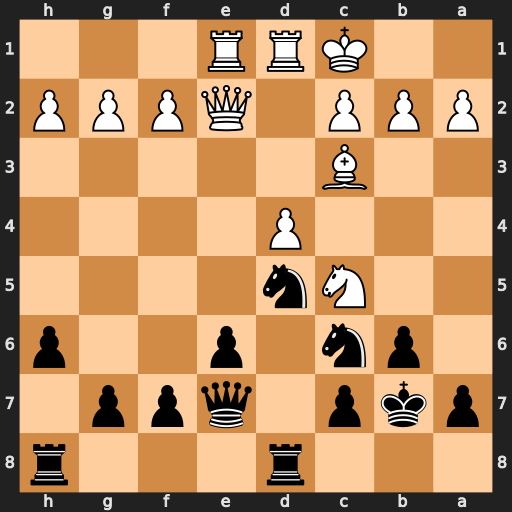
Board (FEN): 3r3r/pkp1qpp1/1pn1p2p/2Nn4/3P4/2B5/PPP1QPPP/2KRR3
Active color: b
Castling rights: -
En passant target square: -
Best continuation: bxc5 Qb5+ Nb6